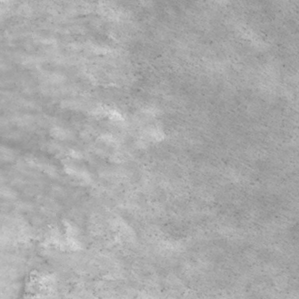
Label: non_frost